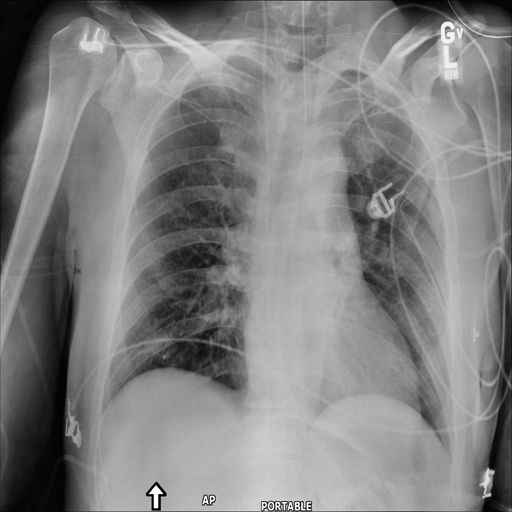
Finding: NORMAL